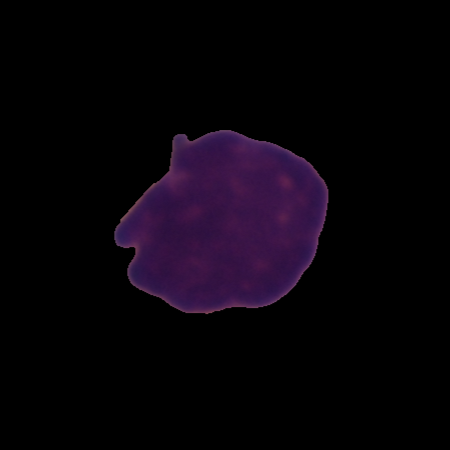
Label: healthy